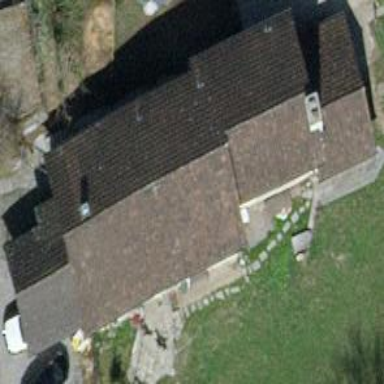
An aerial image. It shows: Detached building with gabled roof.